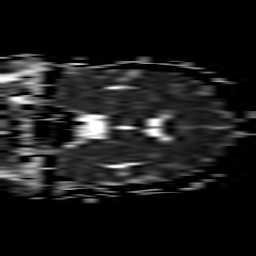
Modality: ADC
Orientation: coronal
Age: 62
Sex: female
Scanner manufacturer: philips
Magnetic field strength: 3 T
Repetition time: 3.076 s
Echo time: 0.076 s